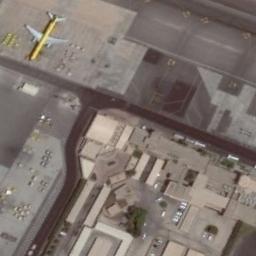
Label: airplane